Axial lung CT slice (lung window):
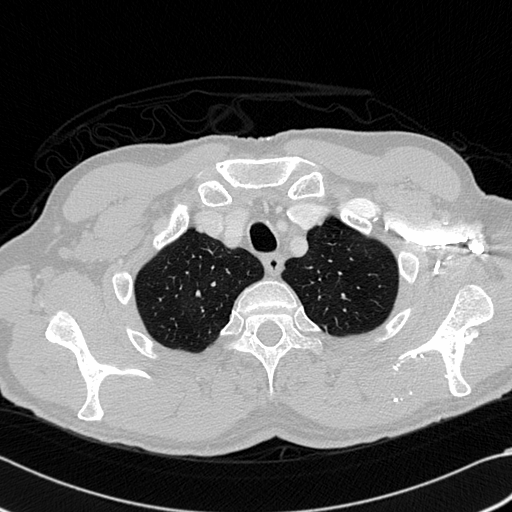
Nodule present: no